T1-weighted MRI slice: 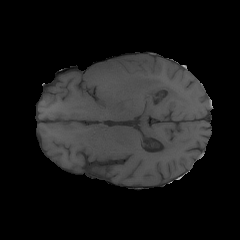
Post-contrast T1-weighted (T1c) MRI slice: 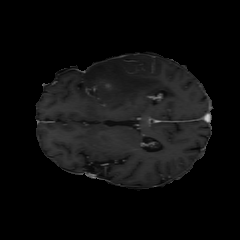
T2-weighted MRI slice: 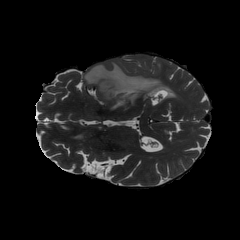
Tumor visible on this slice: yes